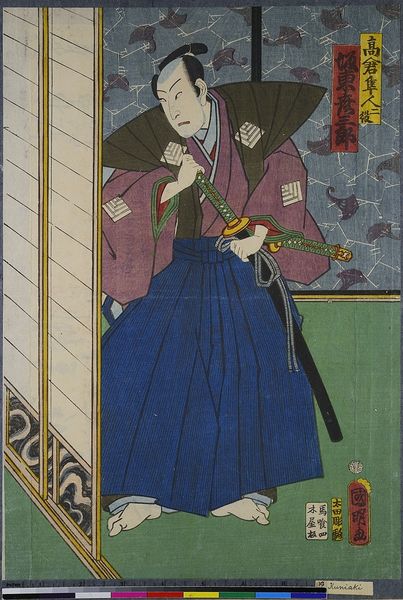
Titel: Schauspieler Bando Hikosaburo in einer Doppelrolle als Onigadake Douemon und Takakura Hayato
Künstler: Utagawa Kuniaki
Standort: Hamburg
Institution: Museum für Kunst und Gewerbe Hamburg
Schlagwörter: kragen, haare, theater, holzschnitt, japan, schrift, füsse, druck, druckgraphik, druckgrafik, china, zeit, schauspieler, farbholzschnitt, schauspielerin, samurai, symole, schwerd, kabuki, edo, reproduktionen, druckerzeugnisse, theateraufführung, ukiyo